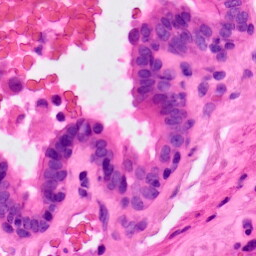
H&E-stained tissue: Lung